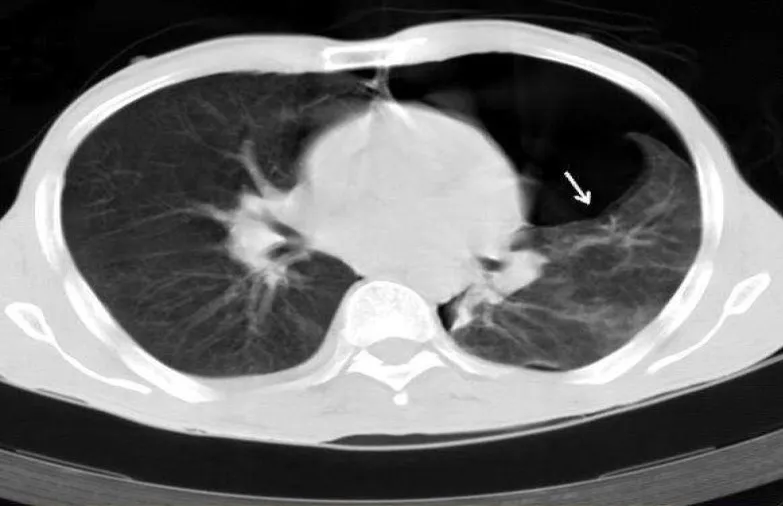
Chest CT scan uncovered a tension pneumothorax.
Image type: radiology (ct)